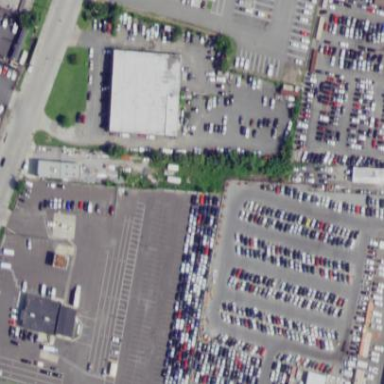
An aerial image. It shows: Car rental facility.